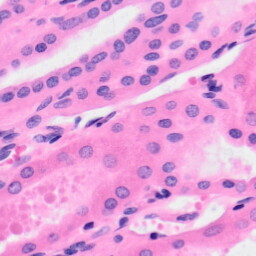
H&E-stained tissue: Kidney